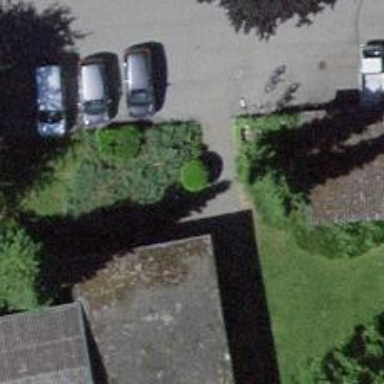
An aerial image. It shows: Kindergarten.